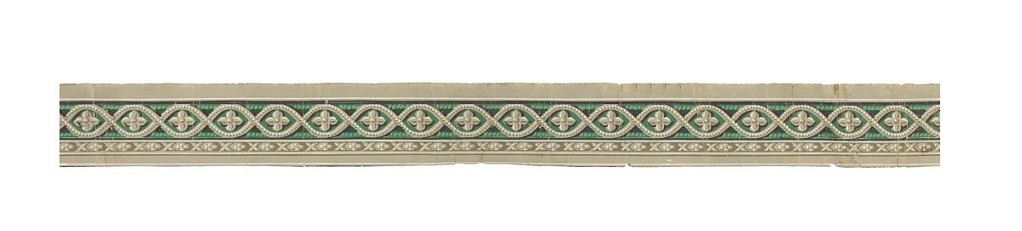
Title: Border
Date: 1835–45
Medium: Block-printed on continuous paper
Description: Top wide band with guilloche pattern enclosing a quatrefoil and overlapping cable or rope twist on either side.  Narrower underband with a rod of wrapped ribbon and quatrefoils.  Printed in green, white, black, and grey on grey background.